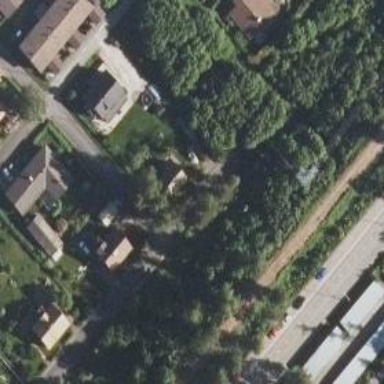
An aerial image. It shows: Driveway.